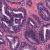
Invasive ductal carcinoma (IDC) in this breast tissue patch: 0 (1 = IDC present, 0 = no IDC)